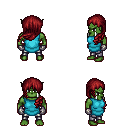
a pixel art fantasy rpg character, male body template, orc, green skin, teal tunic, metal pants, brunette left-swept hairstyle, metal gloves, four views (front, back, left, right), 2x2 character sprite sheet, small pixel art, hard edges, no anti-aliasing